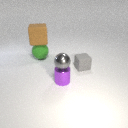
small purple metal cylinder below small gray metal sphere